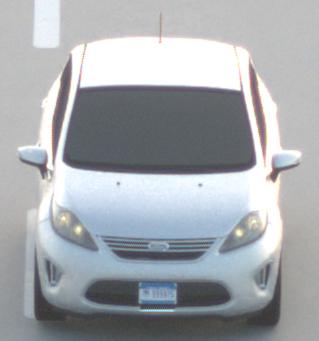
Make: Ford
Model: Fiesta
Detailed model: ’09 Sedan (seventh series)
Model produced from: 2010
Model produced until: 2017
Doors: 4
Color: white
Road condition: dry road
Daytime: sunrise or sunset
Contrast: low contrast